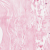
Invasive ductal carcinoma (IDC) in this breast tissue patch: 0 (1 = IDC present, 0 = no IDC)